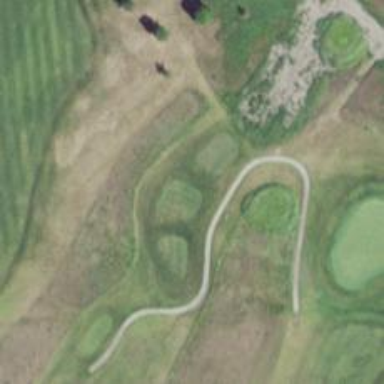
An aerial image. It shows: Path for both road and golf.